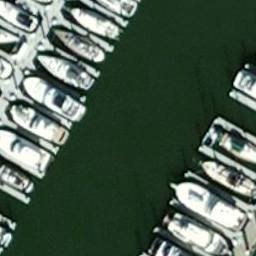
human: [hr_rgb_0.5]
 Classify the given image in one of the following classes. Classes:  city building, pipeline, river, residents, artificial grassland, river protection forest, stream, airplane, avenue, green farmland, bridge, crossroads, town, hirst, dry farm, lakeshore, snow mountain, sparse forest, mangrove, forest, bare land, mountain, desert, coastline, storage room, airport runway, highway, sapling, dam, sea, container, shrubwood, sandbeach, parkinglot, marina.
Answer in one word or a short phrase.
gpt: marina